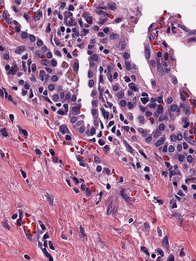
Tumor epithelial tissue: yes
Tumor-associated stroma tissue: yes
Normal tissue: no